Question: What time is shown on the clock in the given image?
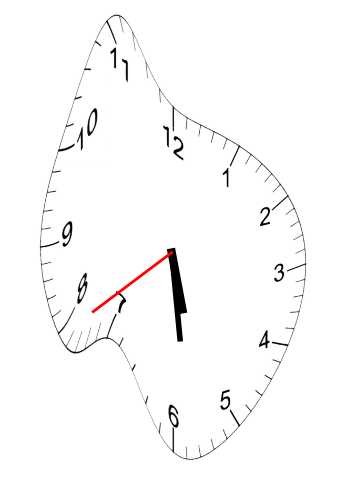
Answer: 05:28:39